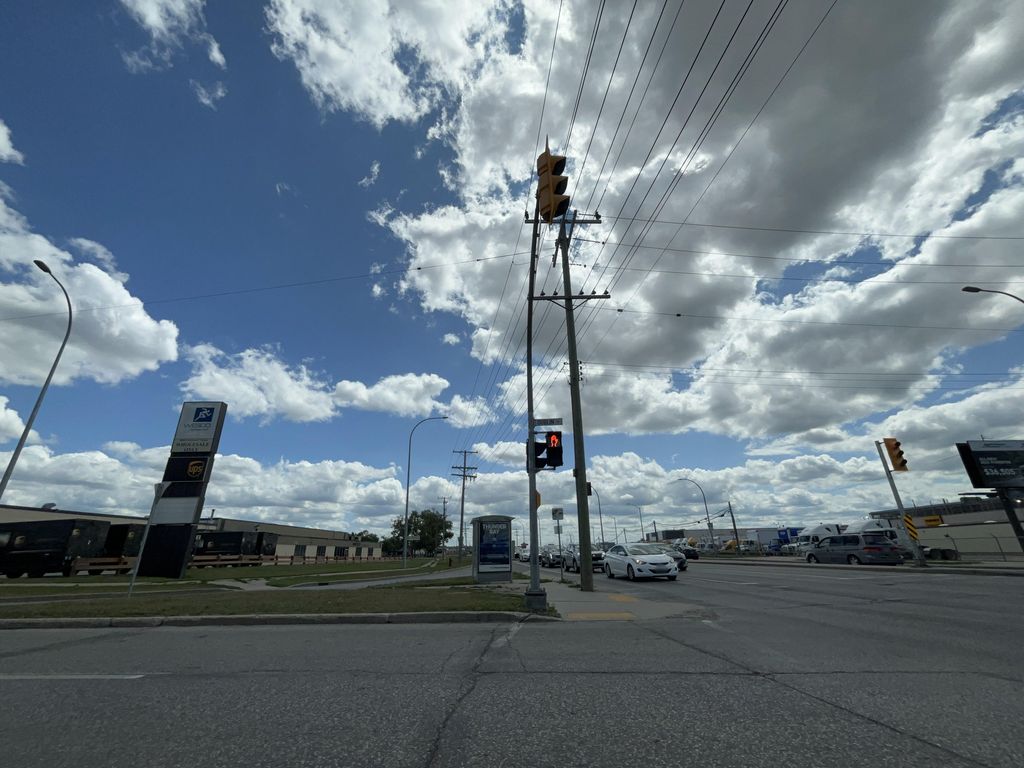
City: winnipeg